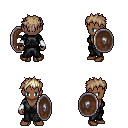
a pixel art fantasy rpg character, female body template, human, dark skin, gray robe, red pants, white blonde bedhead hairstyle, white cloth bracers, brown shoes, shield, four views (front, back, left, right), 2x2 character sprite sheet, small pixel art, hard edges, no anti-aliasing